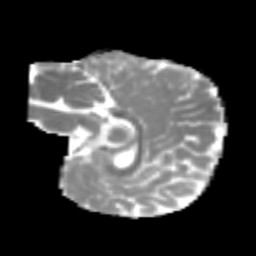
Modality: MD
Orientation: sagittal
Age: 6
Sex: female
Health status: healthy